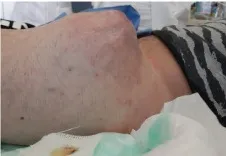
Clinical presentation of the left thigh mass during patient's treatment history. Before chemotherapy (March 2019).
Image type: medical_photograph (skin_photograph)